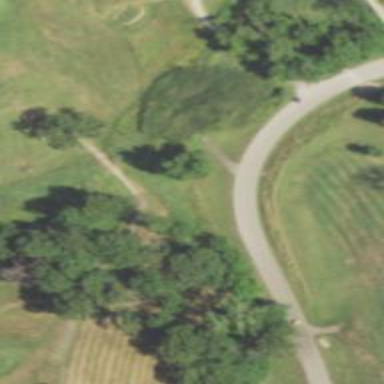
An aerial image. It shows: Pathway for golfing.